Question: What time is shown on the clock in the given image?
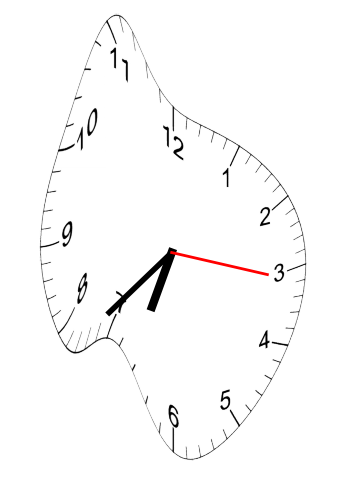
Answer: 06:37:16